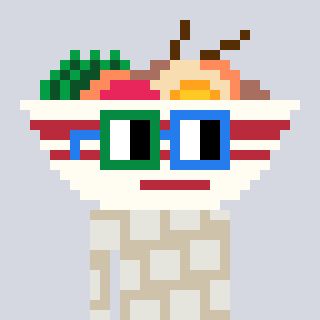
a pixel art character with square green and blue glasses, a noodles-shaped head and a bege-colored body on a cool background